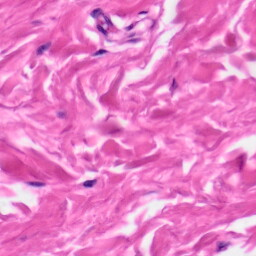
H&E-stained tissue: Skin